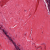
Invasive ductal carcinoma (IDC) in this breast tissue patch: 0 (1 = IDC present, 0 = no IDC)